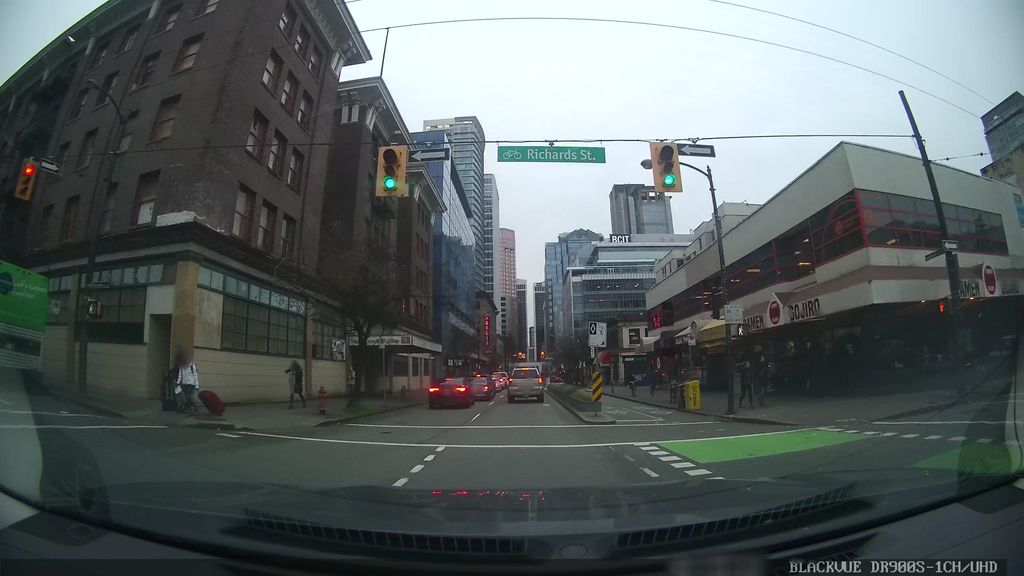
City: vancouver